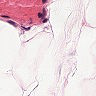
Metastatic tissue present: no